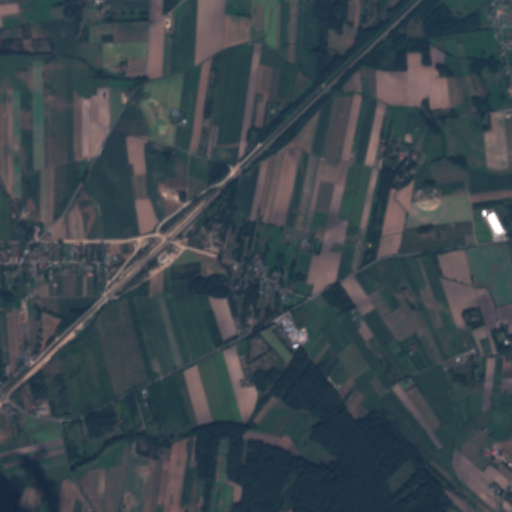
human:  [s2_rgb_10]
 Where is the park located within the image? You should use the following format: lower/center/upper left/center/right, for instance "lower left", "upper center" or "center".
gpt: The park is located in the center left of the image.
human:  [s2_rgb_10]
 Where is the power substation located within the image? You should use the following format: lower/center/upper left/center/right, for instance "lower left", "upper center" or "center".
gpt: The power substation is located in the lower left of the image.
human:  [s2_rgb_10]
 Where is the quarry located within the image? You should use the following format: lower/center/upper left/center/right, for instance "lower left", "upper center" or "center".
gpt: The quarry is located in the center left of the image.
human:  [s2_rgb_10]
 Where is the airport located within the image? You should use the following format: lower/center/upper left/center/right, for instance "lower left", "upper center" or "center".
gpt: There is no airport in the image.